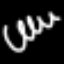
Label: squiggle